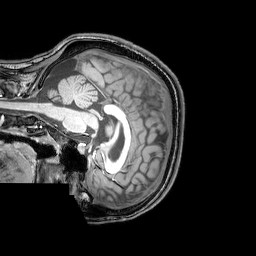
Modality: T1w
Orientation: sagittal
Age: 26
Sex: female
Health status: healthy
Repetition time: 0.081 s
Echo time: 0.037 s